Question: I am getting a parse error when I go to my web application. I am not sure how to solve this, as I am new to WebApps. I have read some things about adding it into the right namespace, is that what I need to do? How would I do that?
You can see the error below or go to the page itself: <URL>

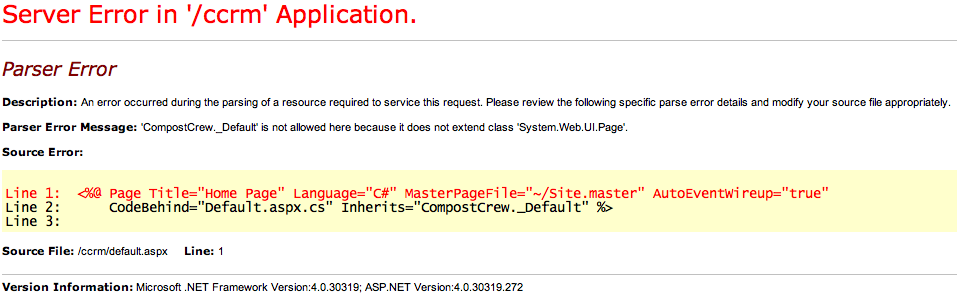
Answer: As the error message suggests, it seems that your codebehind page doesn't derive from 'System.Web.UI.Page'. So make sure that this is the case with the 'Default.aspx.cs' file:
'''
namespace CompostCrew
{
public partial class _Default: System.Web.UI.Page
{
protected void Page_Load(object sender, EventArgs e)
{
}
...
}
}
'''